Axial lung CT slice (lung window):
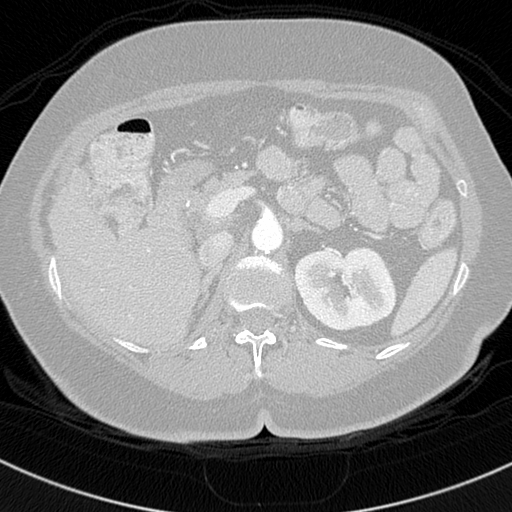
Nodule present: no